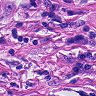
Metastatic tissue present: no